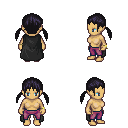
a pixel art fantasy rpg character, female body template, human, tanned skin, black cape, magenta pants, raven twin-tailed hairstyle, bracelets, four views (front, back, left, right), 2x2 character sprite sheet, small pixel art, hard edges, no anti-aliasing